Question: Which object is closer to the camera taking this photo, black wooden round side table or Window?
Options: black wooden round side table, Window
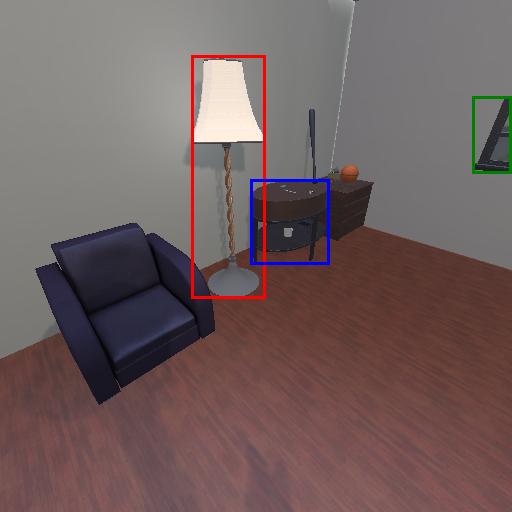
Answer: black wooden round side table